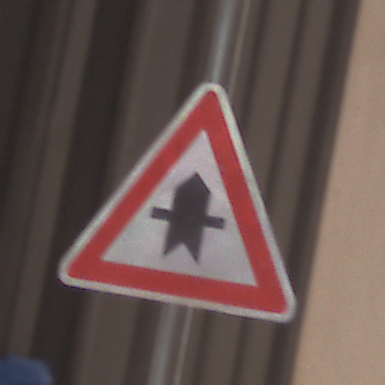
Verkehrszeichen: Vorfahrt
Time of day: Midday
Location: Outdoor (Urban)
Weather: PartlyCloudy
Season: NotSpecified
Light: Natural